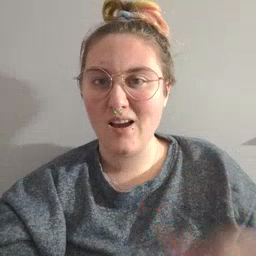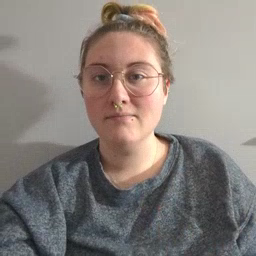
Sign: that